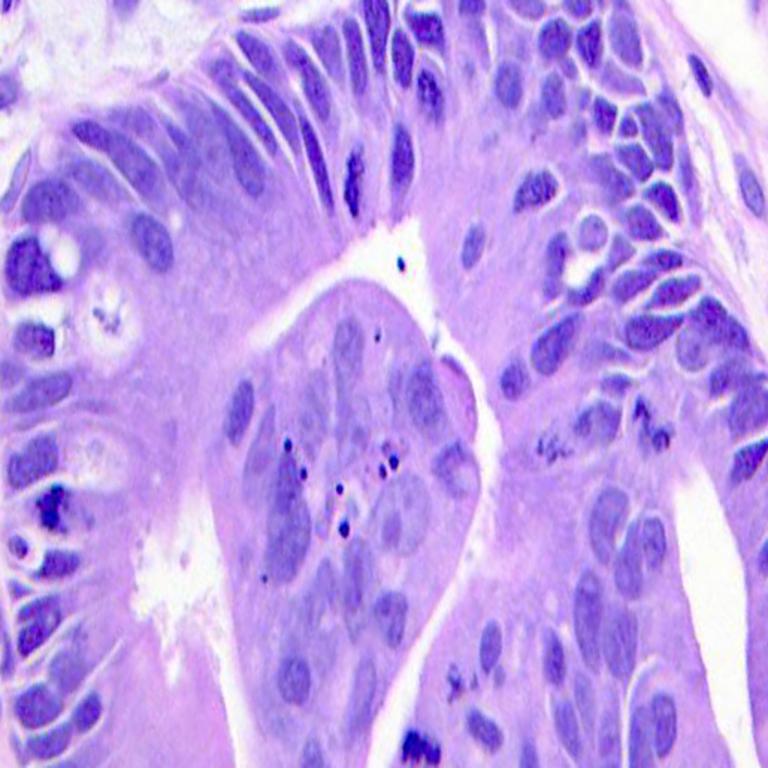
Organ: colon
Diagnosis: adenocarcinomas